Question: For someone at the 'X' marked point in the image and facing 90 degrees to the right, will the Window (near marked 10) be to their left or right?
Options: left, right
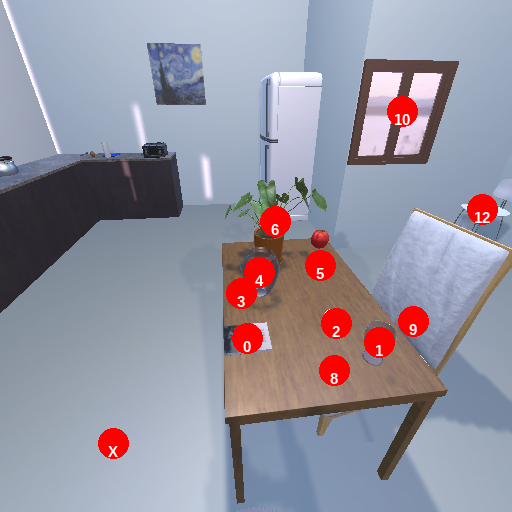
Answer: left